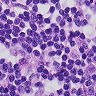
Metastatic tissue present: no